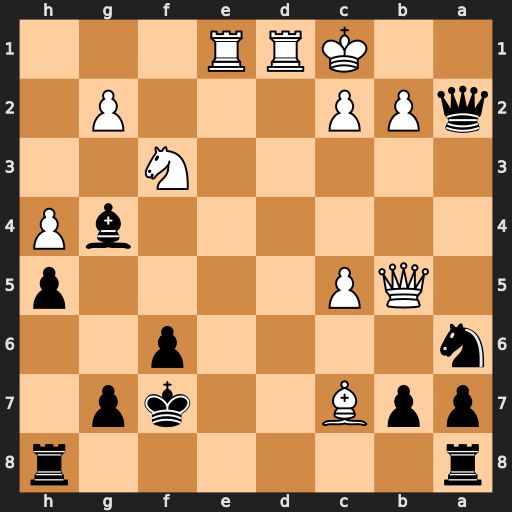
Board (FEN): r6r/ppB2kp1/n4p2/1QP4p/6bP/5N2/qPP3P1/2KRR3
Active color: b
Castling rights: -
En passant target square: -
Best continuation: Nxc7 Rd7+ Bxd7